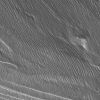
Atmospheric dust classification: not_dusty